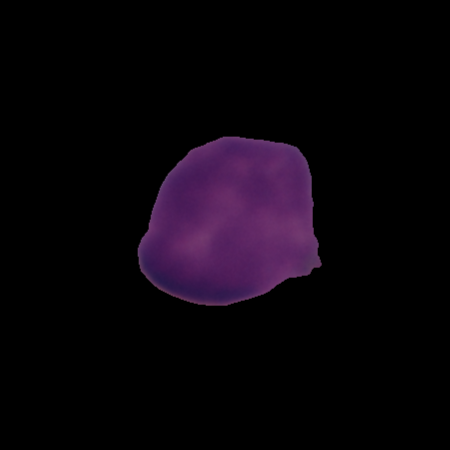
Label: healthy